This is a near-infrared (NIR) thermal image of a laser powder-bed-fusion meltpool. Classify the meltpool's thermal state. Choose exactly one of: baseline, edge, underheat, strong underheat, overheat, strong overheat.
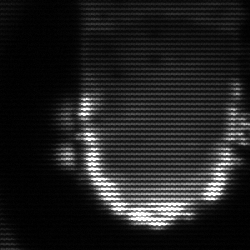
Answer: baseline